Interaction volume radius: 5 \u00c5
Interaction volume height: 15 \u00c5
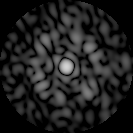
Disorder parameter: 0.6907